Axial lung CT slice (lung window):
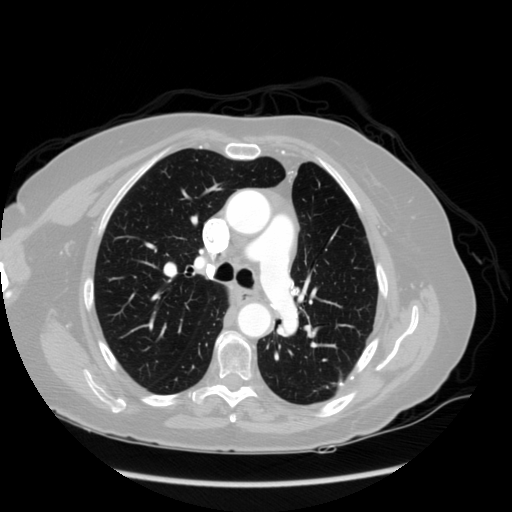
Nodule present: no